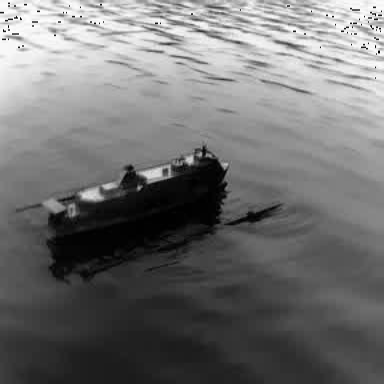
There is a container_ship in the infrared image.